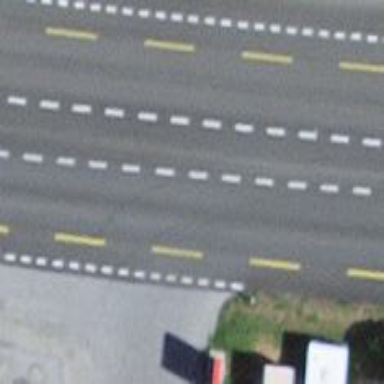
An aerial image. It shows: Primary highway with asphalt surface and designated lane for cyclists.